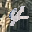
Label: 4